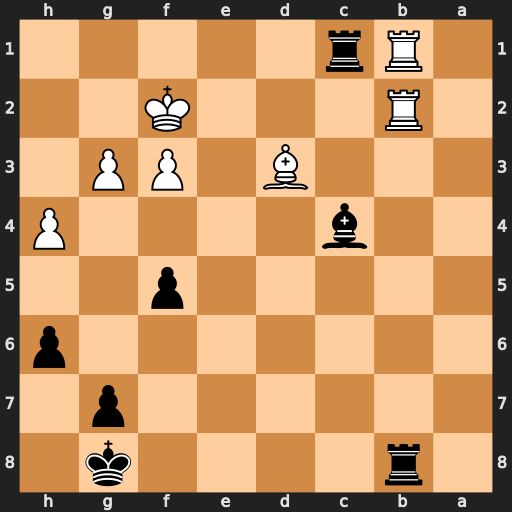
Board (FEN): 1r4k1/6p1/7p/5p2/2b4P/3B1PP1/1R3K2/1Rr5
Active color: b
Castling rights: -
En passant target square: -
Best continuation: Rxb2+ Rxb2 Bxd3